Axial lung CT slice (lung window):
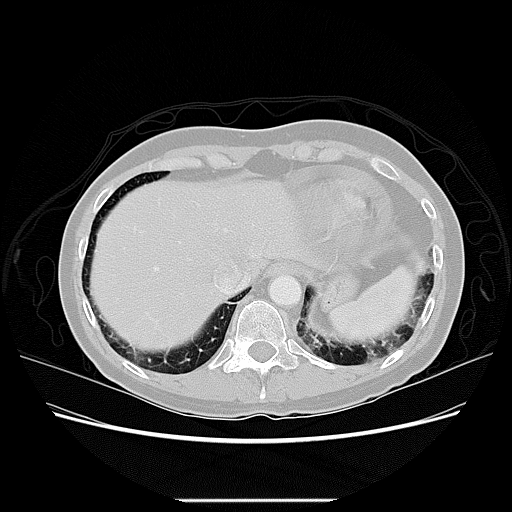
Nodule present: no